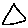
Label: triangle